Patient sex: F
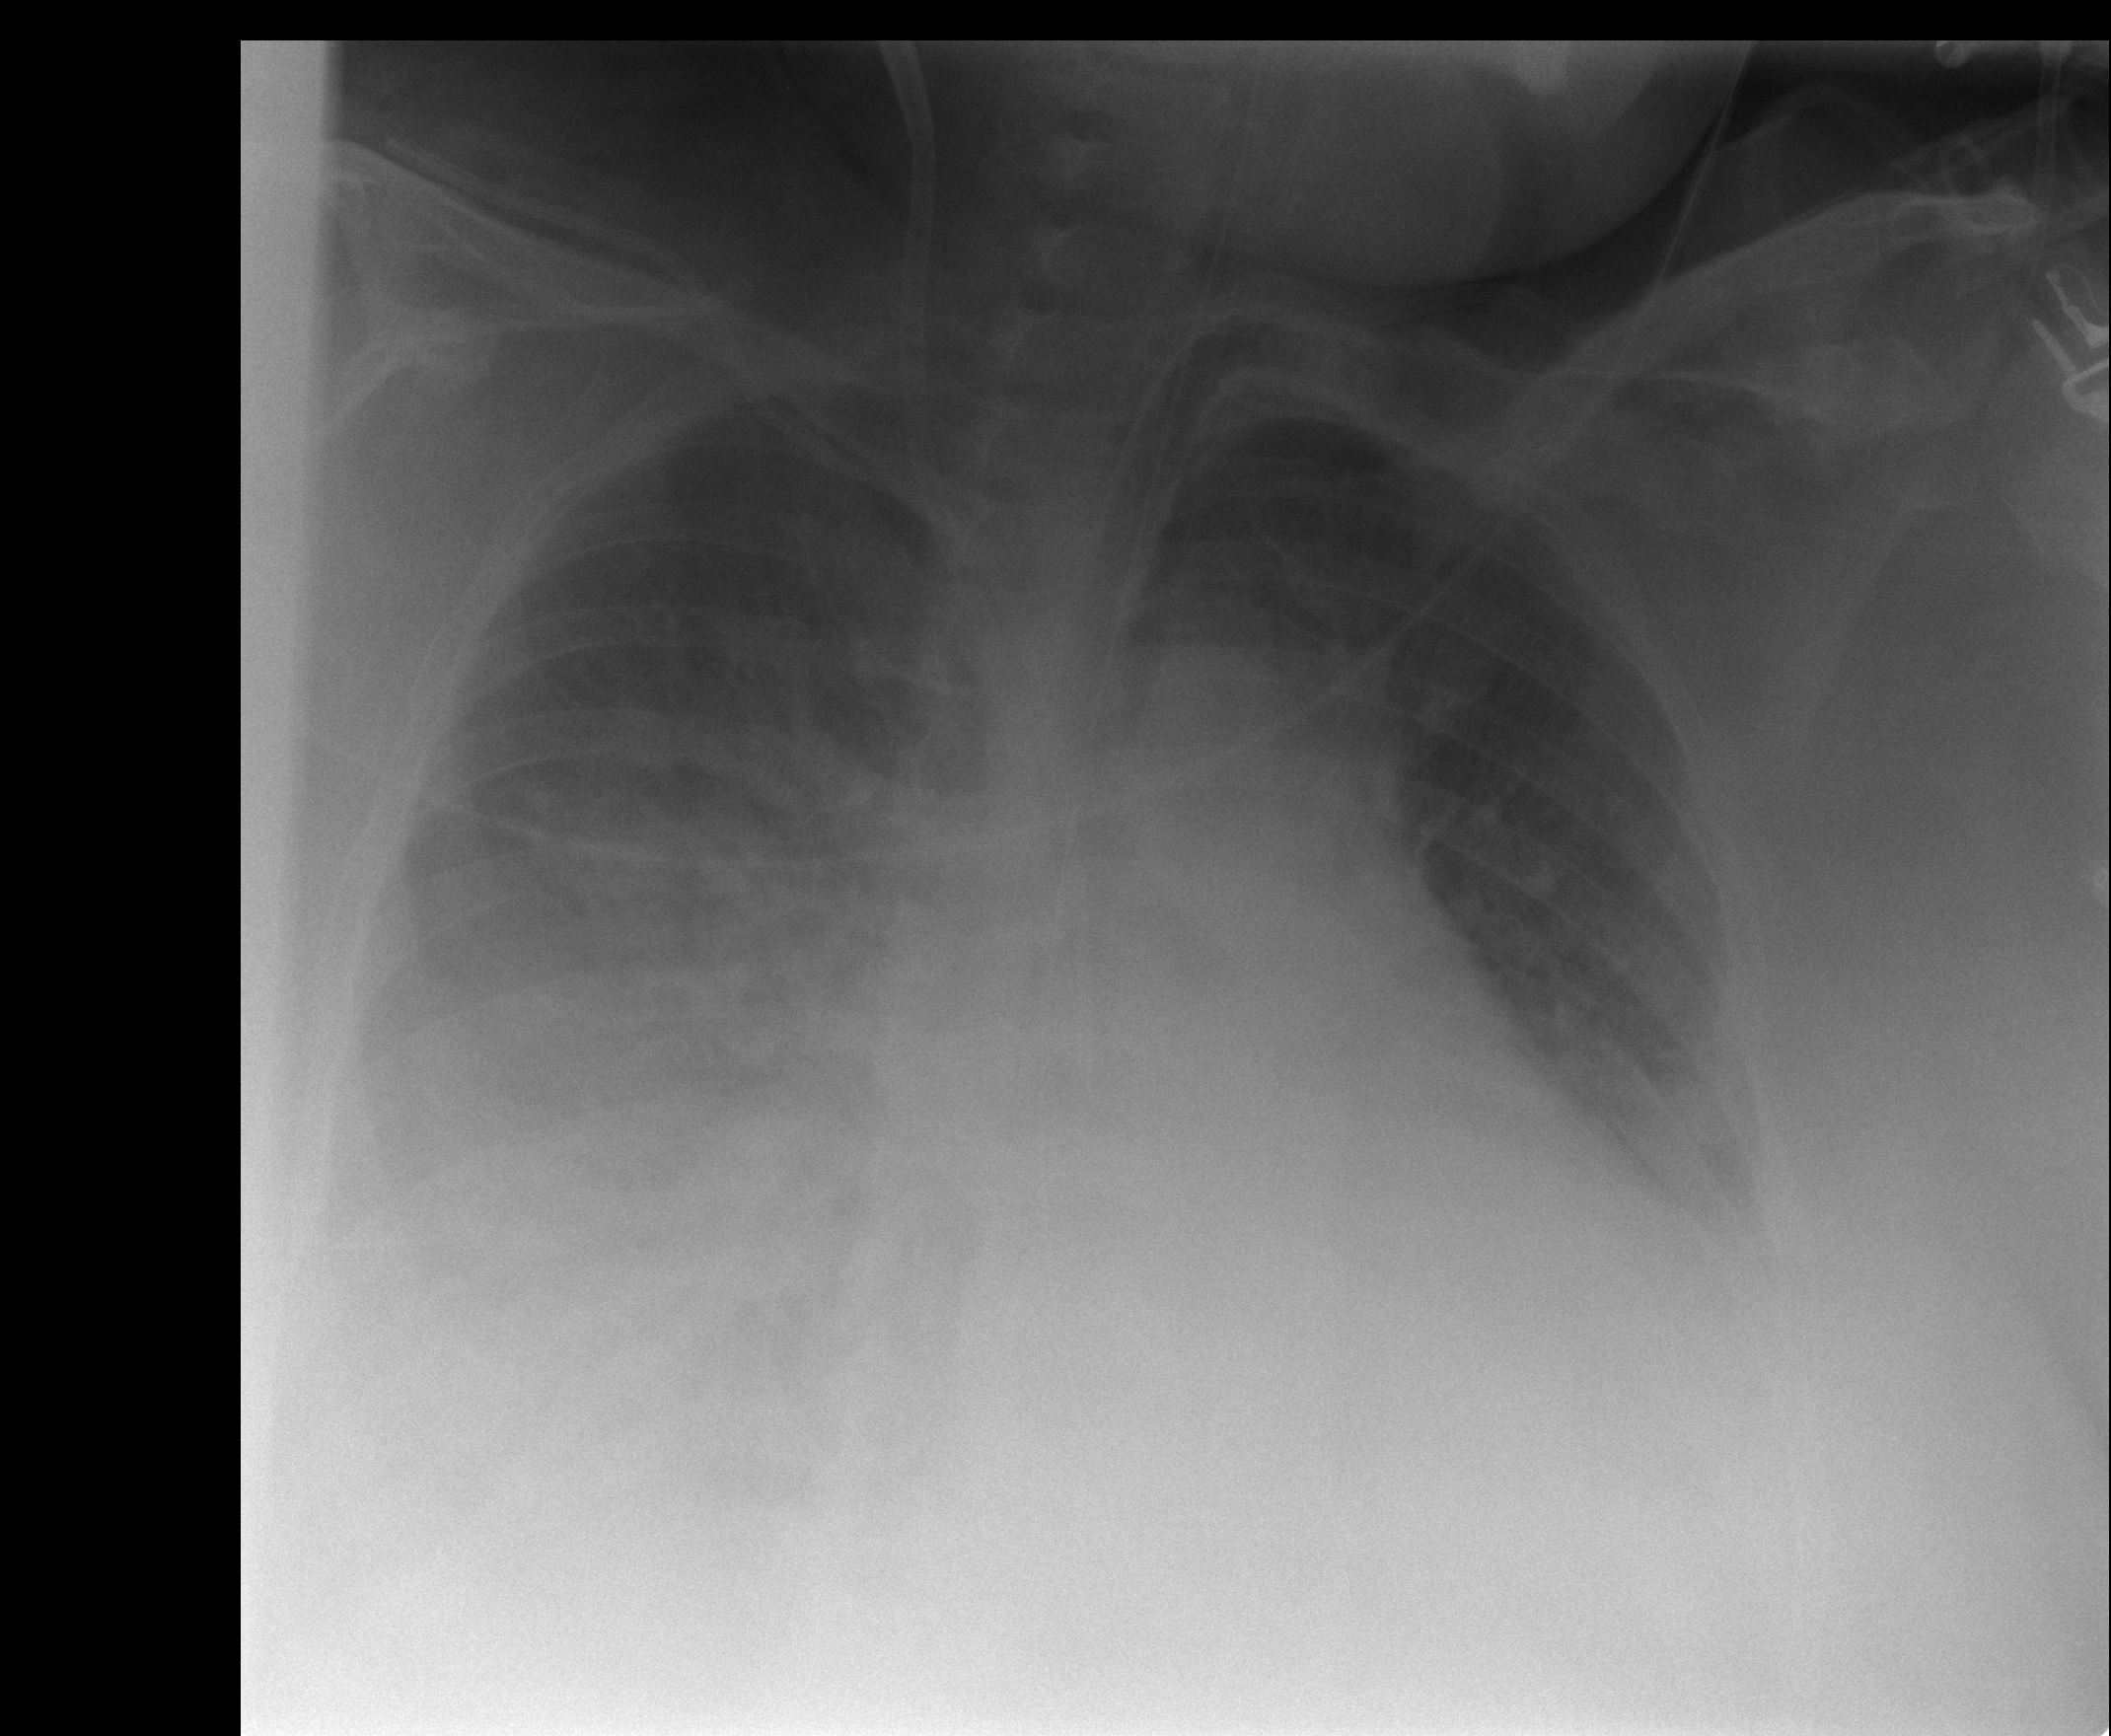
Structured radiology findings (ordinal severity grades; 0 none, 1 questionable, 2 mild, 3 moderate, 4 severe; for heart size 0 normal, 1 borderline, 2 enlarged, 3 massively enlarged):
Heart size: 1
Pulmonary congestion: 3
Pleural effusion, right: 3
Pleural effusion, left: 2
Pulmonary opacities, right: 2
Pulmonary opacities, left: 2
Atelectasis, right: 2
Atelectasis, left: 2